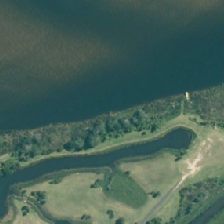
Land cover: high_producing_grassland